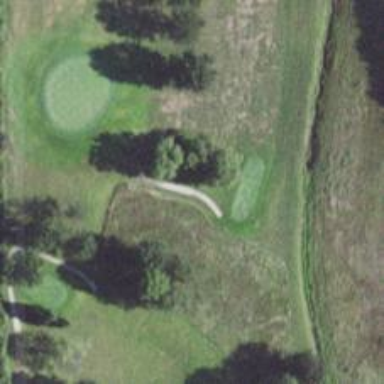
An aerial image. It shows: Path for golf carts.